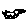
Label: bird